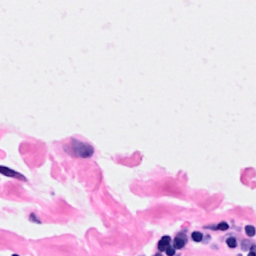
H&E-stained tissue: Breast